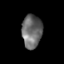
Tissue: skin
Cell type: Epithelial cells
Senescence score: 0.2635
Nuclear area (px): 653
Mean DAPI intensity: 107.185